Question: I have a project of WEB API MVC 4. When i run this project in vs 2010, it says this project is incompatible with current version of visual studio. i have made it in vs 2012 but now i need to run this project in vs 2010 for some other purpose. Please guide me how to make this possible. thanx in advance.

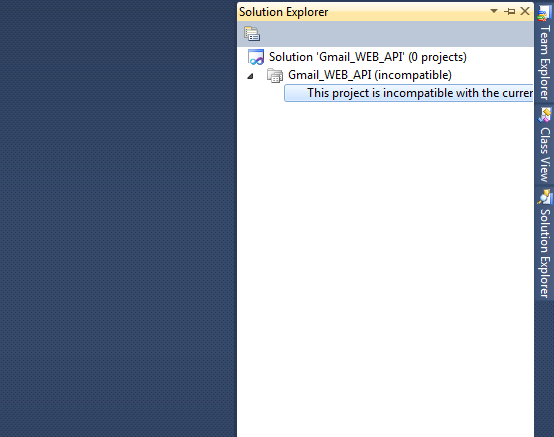
Answer: When creating a new Web API project in VS2012 make sure to select .NET Framework 4 instead of .NET Framework 4.5 in the New Project dialog